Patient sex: M
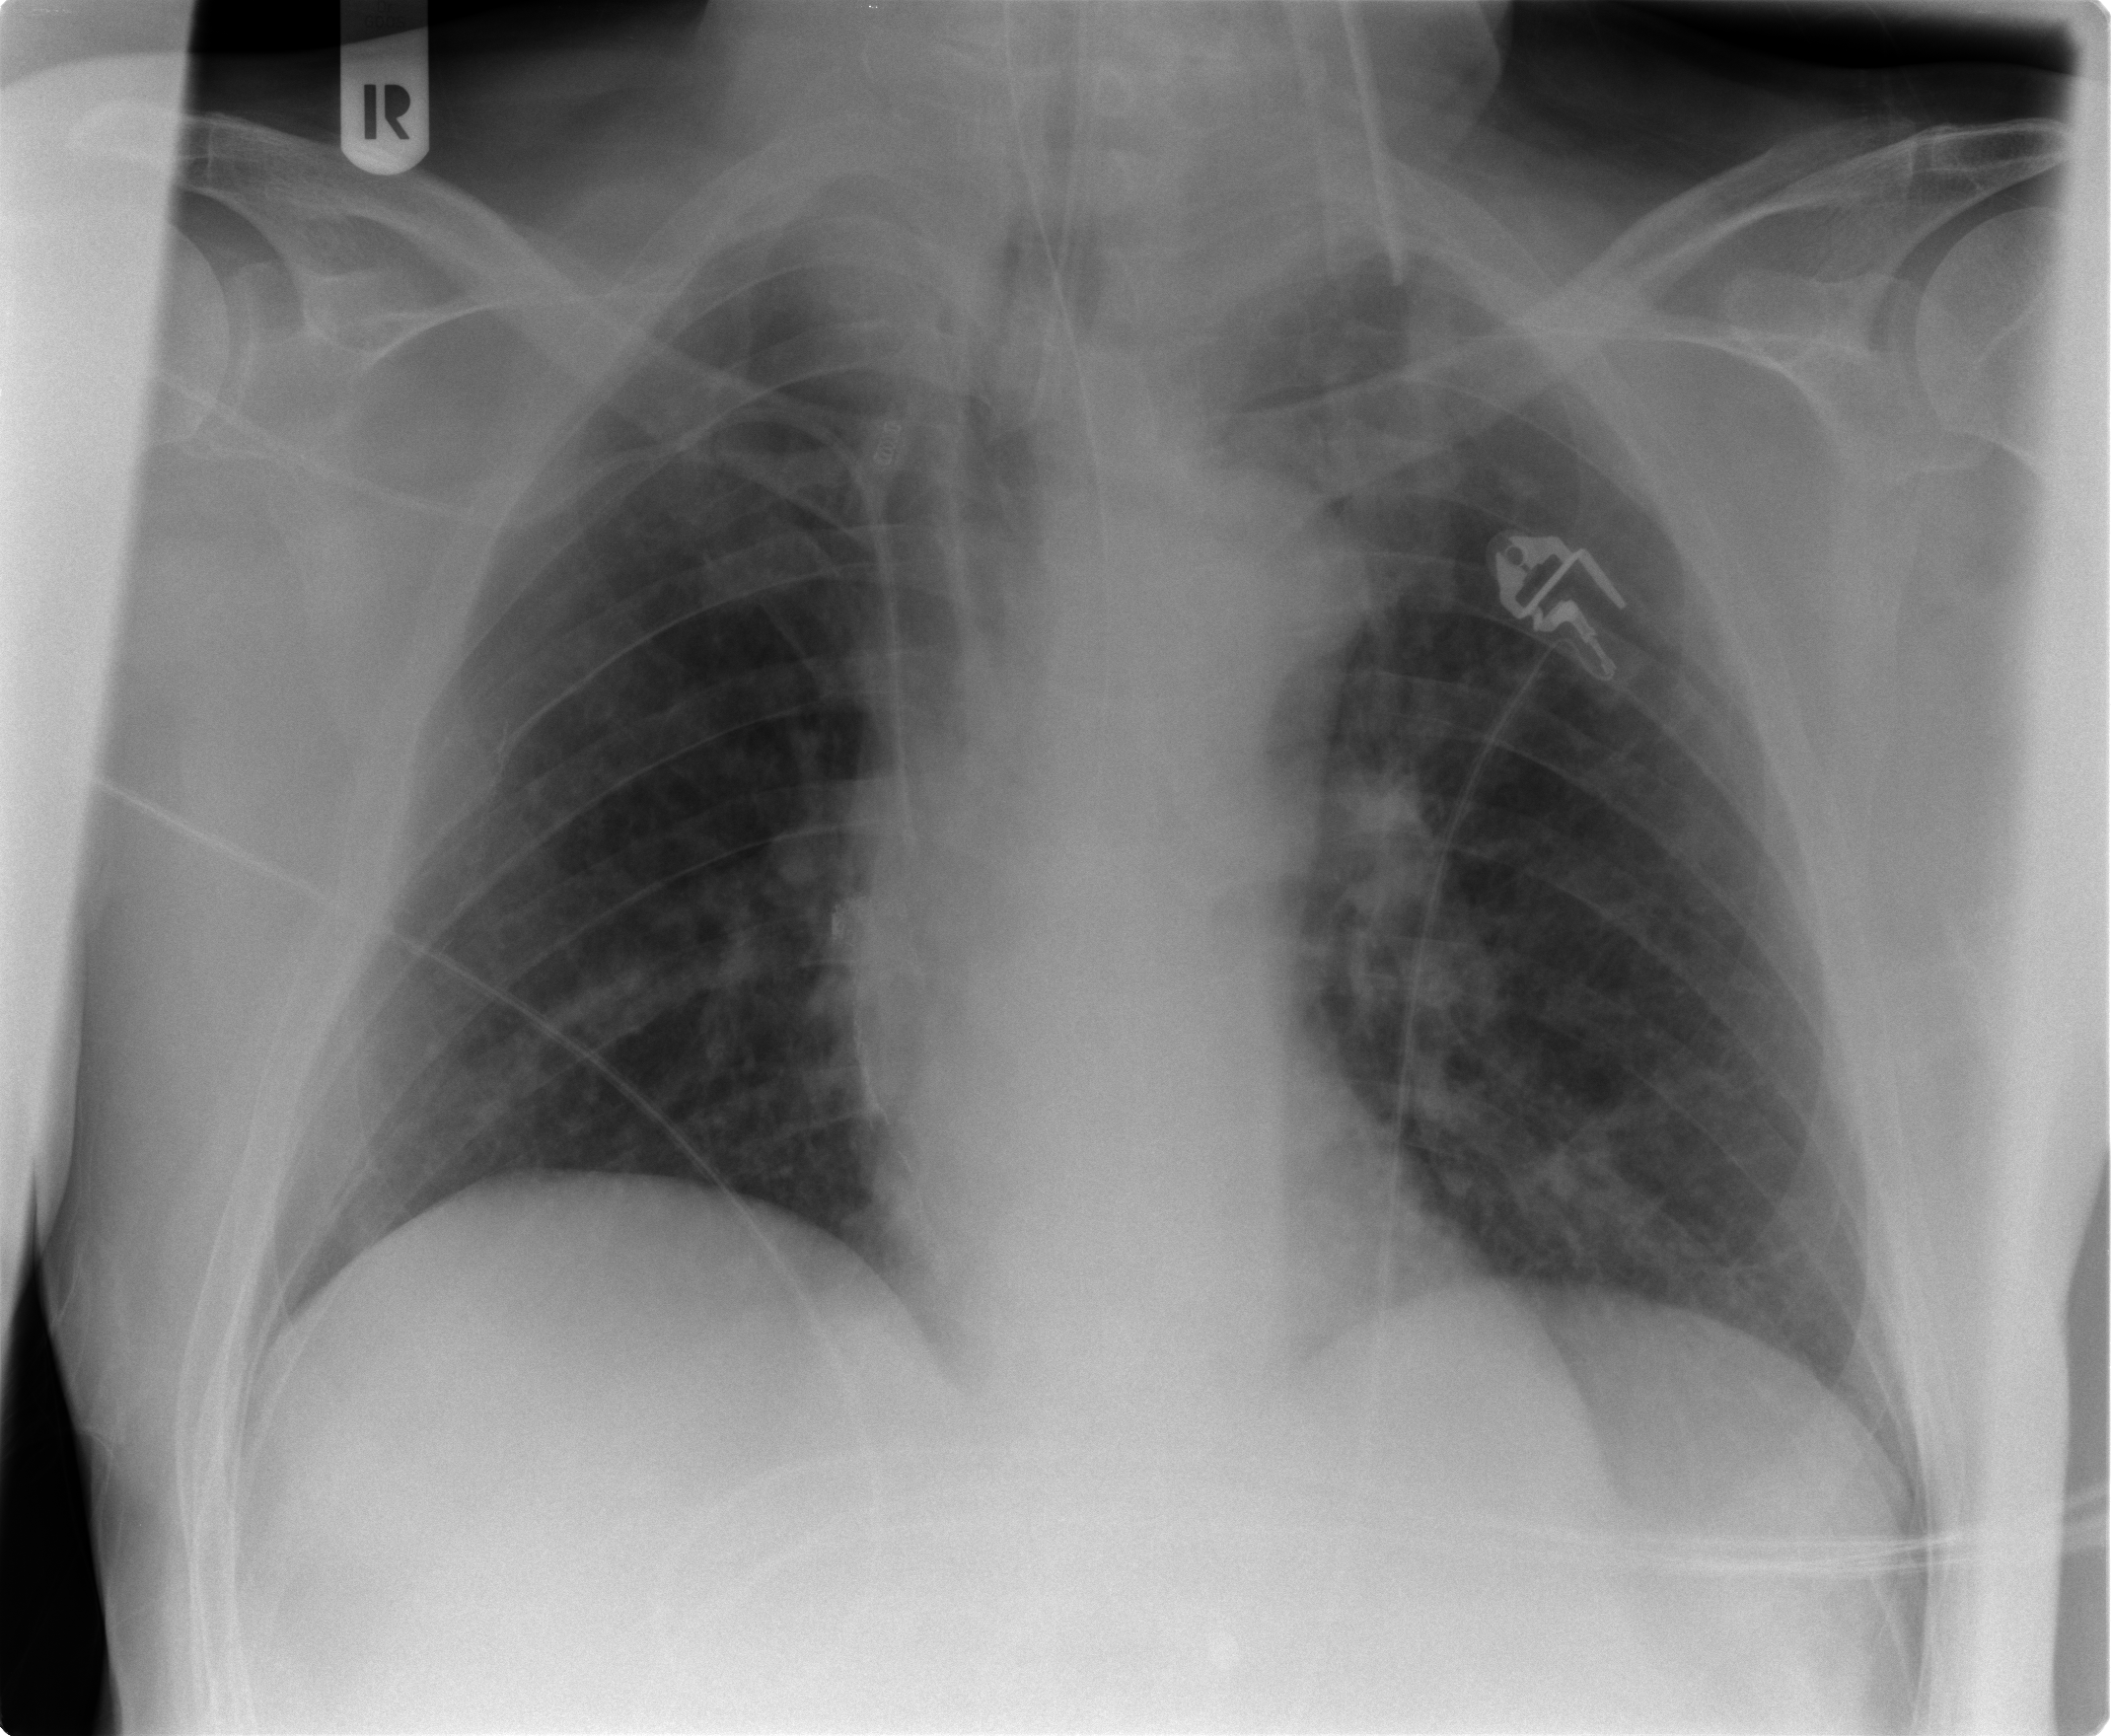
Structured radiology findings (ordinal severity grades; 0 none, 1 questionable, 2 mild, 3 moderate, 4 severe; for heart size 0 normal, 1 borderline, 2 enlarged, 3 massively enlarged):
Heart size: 0
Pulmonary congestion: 1
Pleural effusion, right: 0
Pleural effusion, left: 0
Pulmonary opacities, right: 0
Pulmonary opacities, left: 0
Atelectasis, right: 1
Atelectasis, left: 1